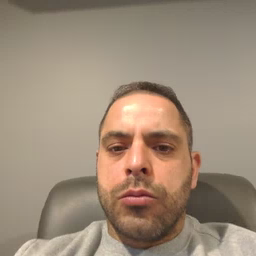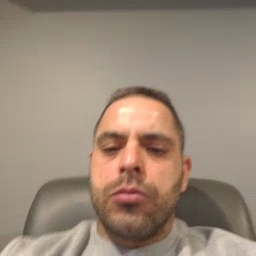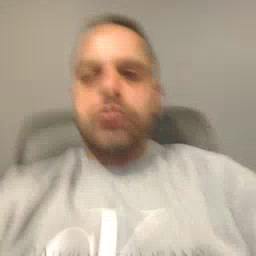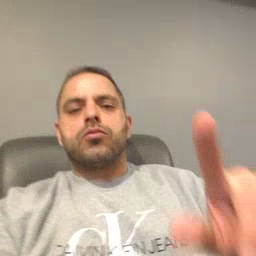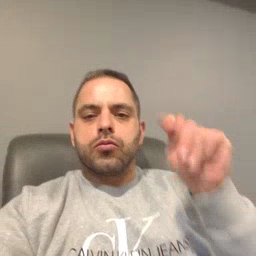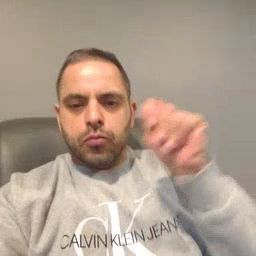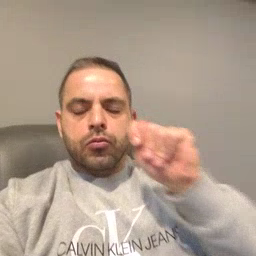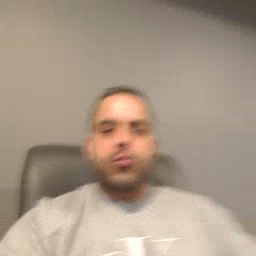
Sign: potty